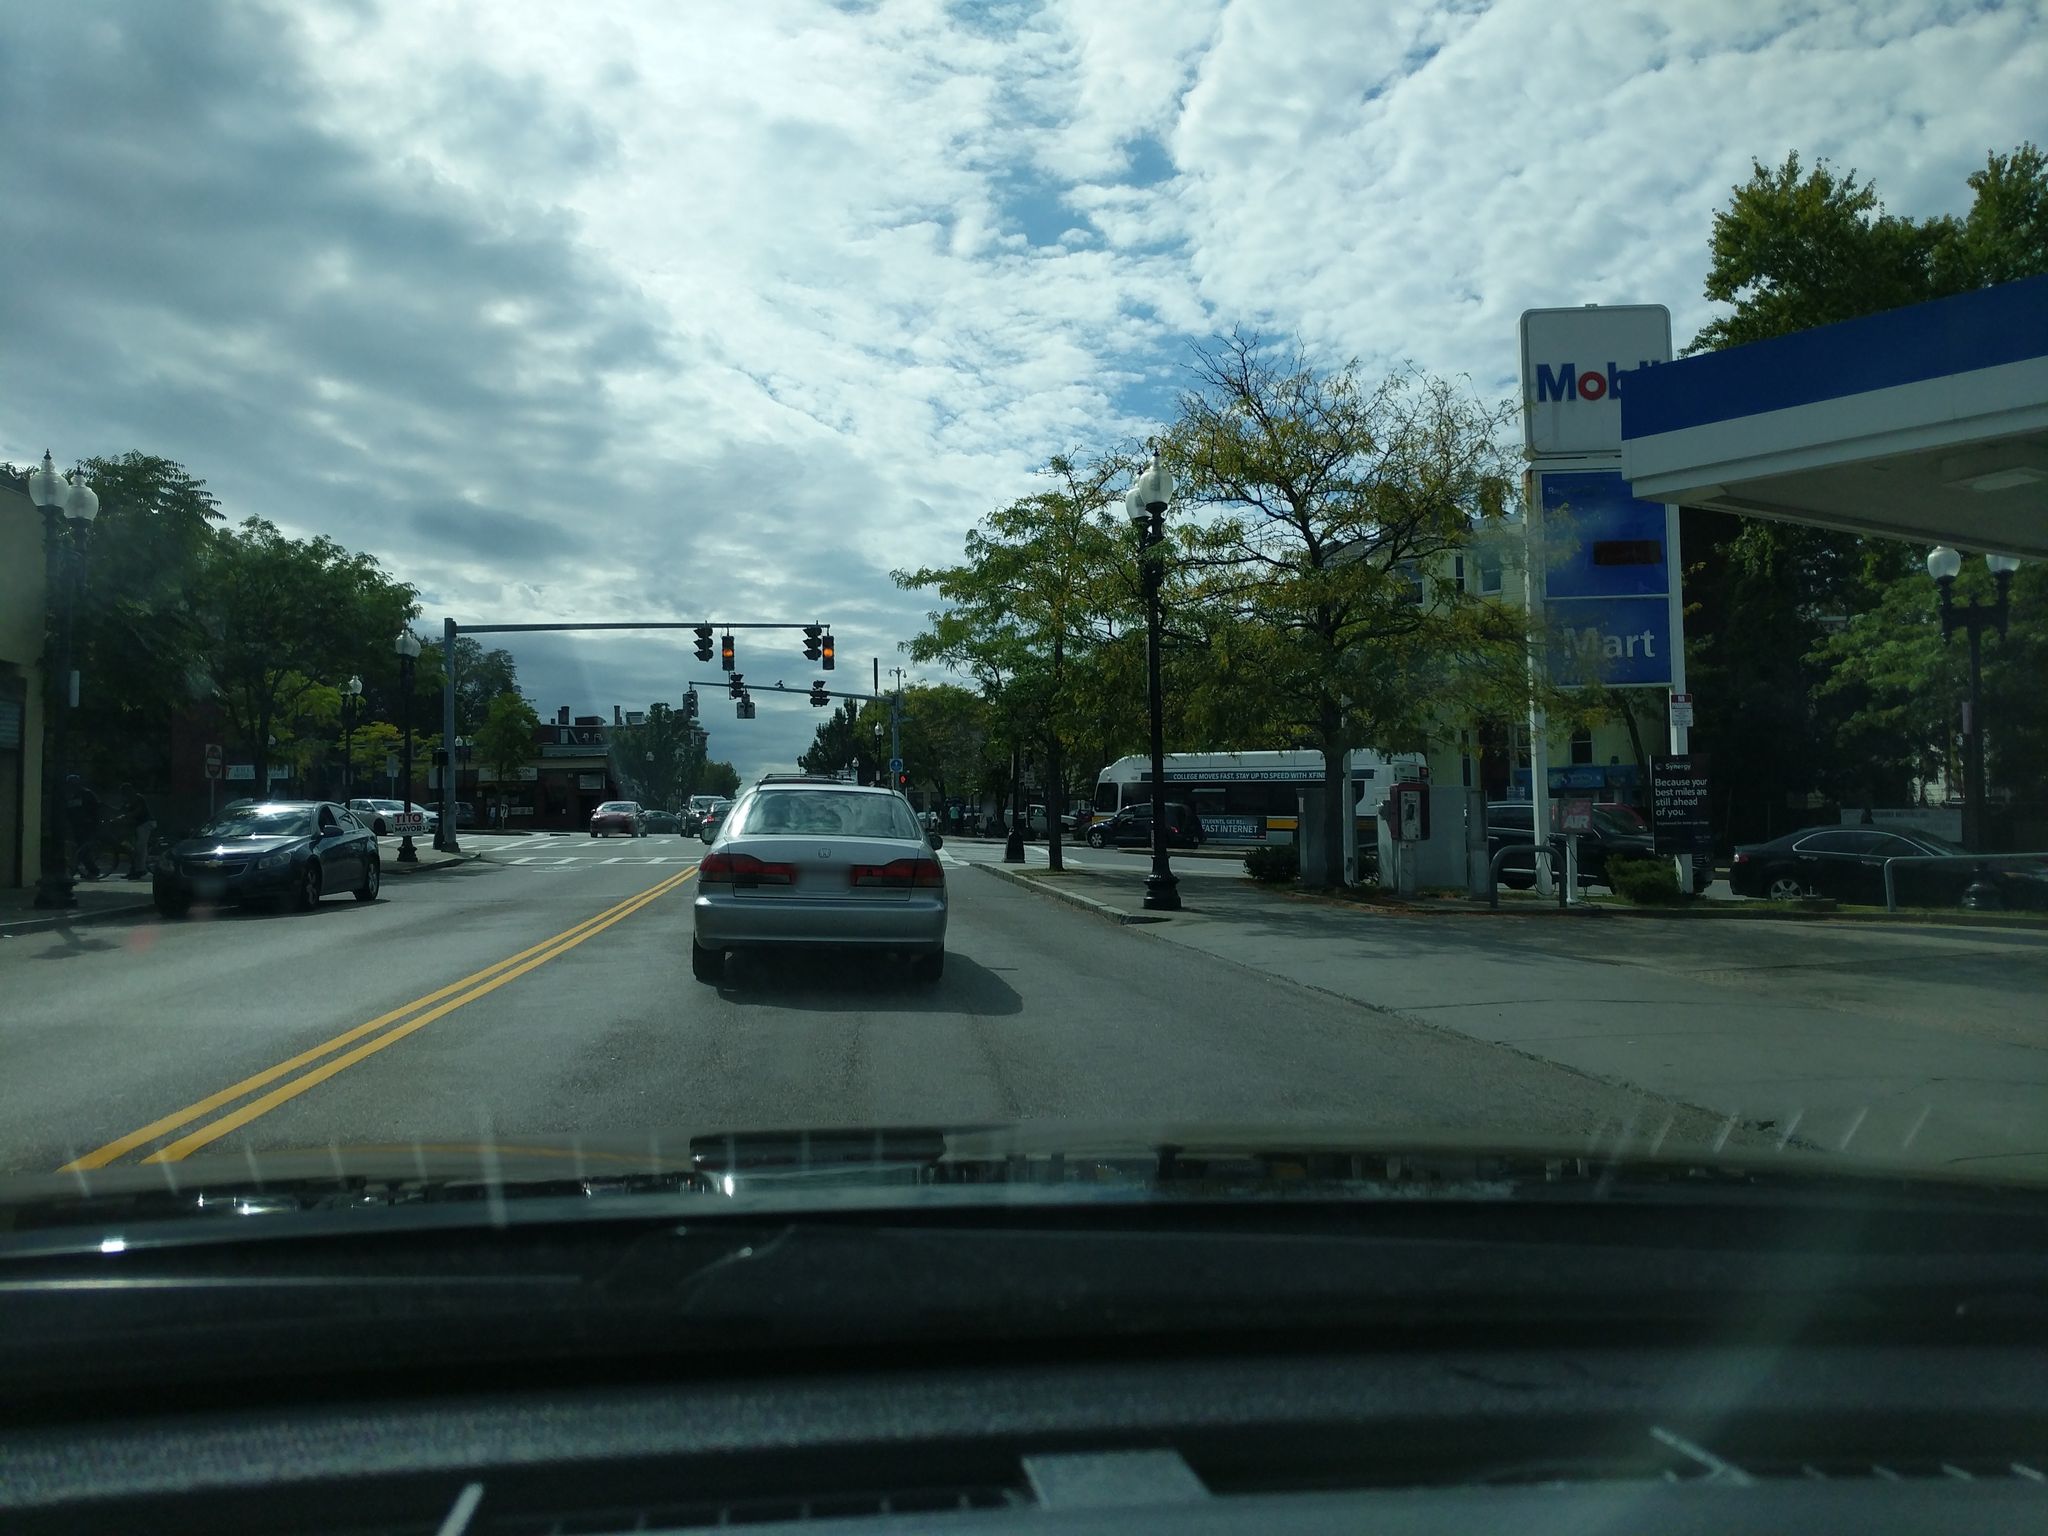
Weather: cloudy
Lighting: day
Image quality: good
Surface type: driving surface
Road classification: secondary
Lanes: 2
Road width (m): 19.8
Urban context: urban centre
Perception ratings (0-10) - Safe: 2.97, Lively: 7.07, Beautiful: 2.45, Boring: 2.62, Depressing: 5.92, Wealthy: 2.99